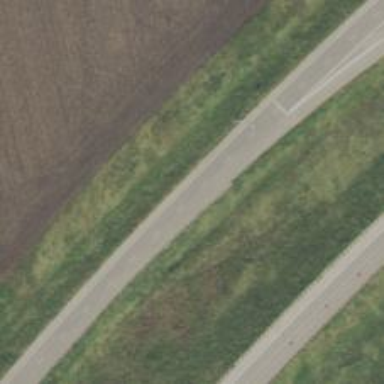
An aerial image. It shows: Tertiary road with frontage road along it.